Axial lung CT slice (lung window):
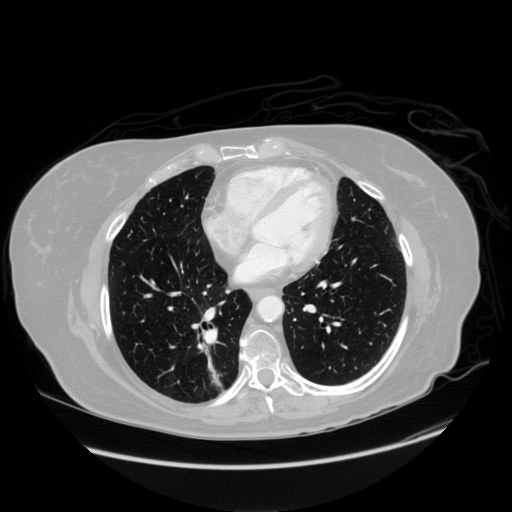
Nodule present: no